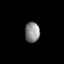
Tissue: lung
Cell type: Epithelial cells
Senescence score: 0.637
Nuclear area (px): 295
Mean DAPI intensity: 137.695